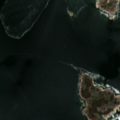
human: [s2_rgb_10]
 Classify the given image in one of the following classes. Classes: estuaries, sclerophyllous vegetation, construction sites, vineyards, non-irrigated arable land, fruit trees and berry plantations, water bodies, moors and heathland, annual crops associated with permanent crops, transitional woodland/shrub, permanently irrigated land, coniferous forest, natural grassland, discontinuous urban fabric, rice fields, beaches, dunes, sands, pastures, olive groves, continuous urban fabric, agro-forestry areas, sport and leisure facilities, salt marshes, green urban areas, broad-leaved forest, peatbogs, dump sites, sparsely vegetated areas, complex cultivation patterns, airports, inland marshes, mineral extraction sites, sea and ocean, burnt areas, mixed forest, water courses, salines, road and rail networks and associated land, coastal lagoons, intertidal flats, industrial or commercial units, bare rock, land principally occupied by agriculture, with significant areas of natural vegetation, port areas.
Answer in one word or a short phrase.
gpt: sea and ocean